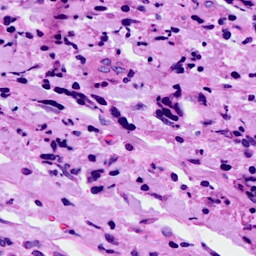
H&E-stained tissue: Breast